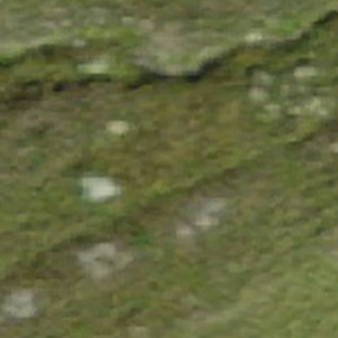
Label: other